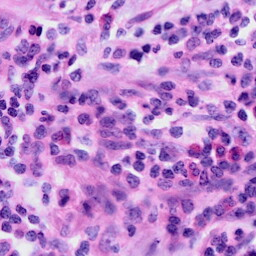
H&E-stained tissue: Cervix